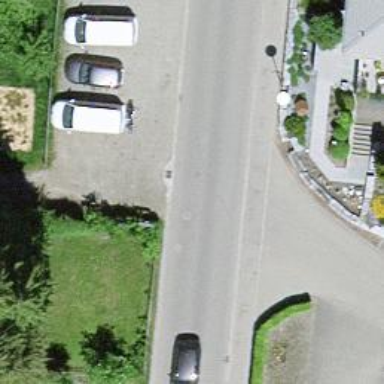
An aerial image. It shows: Unmarked crossing on the road.